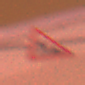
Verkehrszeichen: Arbeitsstelle
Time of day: Night
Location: Outdoor (Urban)
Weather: Overcast
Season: Winter
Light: Artificial